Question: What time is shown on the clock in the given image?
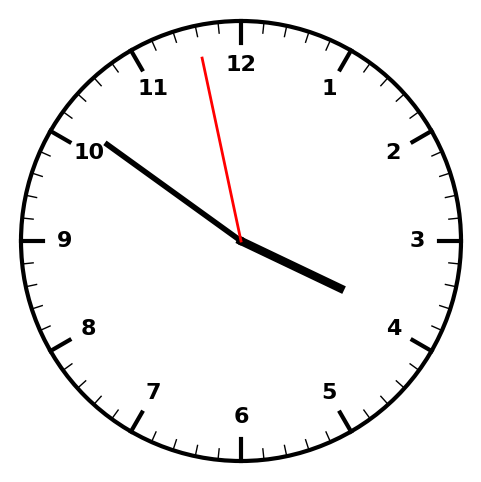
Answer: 03:50:58